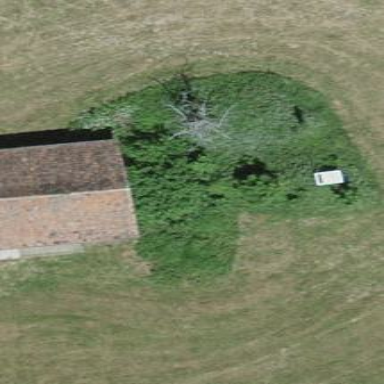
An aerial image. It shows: Barn.